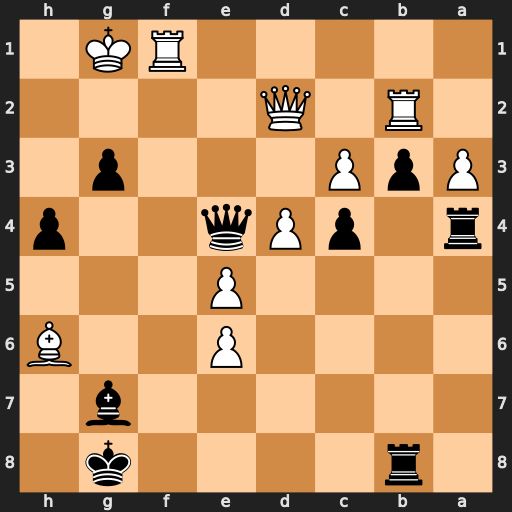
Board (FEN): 1r4k1/6b1/4P2B/4P3/r1pPq2p/PpP3p1/1R1Q4/5RK1
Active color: b
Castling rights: -
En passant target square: -
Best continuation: h3 Qg5 h2+ Rxh2 gxh2+